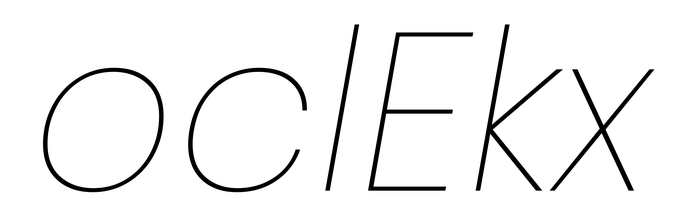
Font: Poppins-ThinItalic